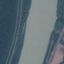
Land use / land cover: River